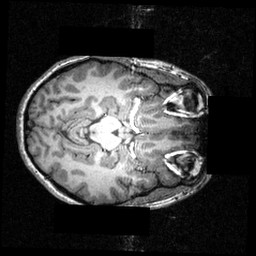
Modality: T1w
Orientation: axial
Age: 22
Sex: female
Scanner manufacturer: siemens
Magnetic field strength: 3.951 T
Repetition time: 1.5 s
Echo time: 0.00335 s